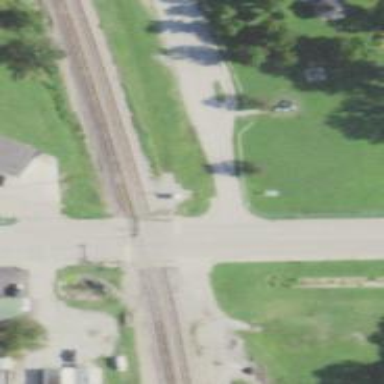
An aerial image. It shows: Level crossing with lights and barriers.